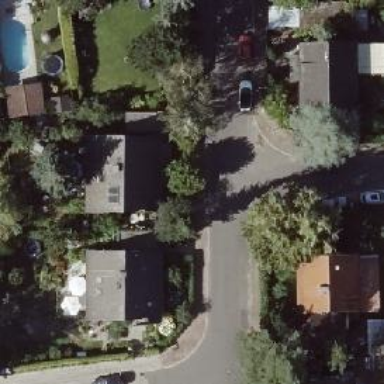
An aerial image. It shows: Residential road with asphalt surface. There are sidewalks on both sides of the road.